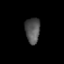
Tissue: prostate
Cell type: B cells
Senescence score: 0.6958
Nuclear area (px): 373
Mean DAPI intensity: 81.362